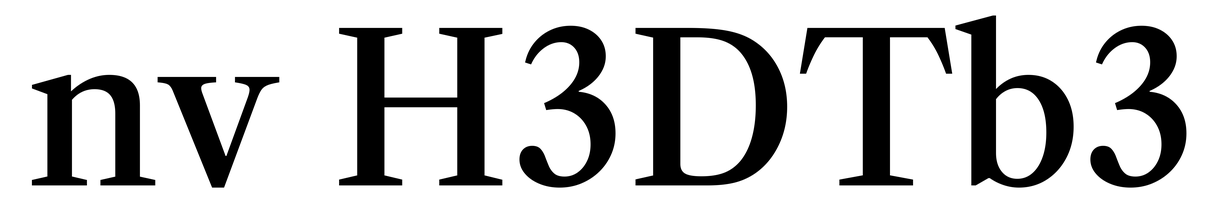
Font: LibreCaslonText_Medium